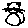
Label: cat